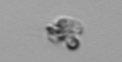
Label: detritus